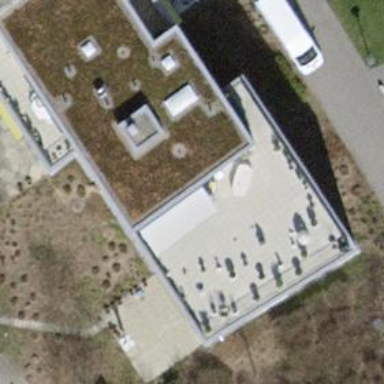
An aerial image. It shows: Building with flat roof.